Field crop: maize
Growth stage: 1
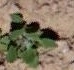
Species: chenopodium